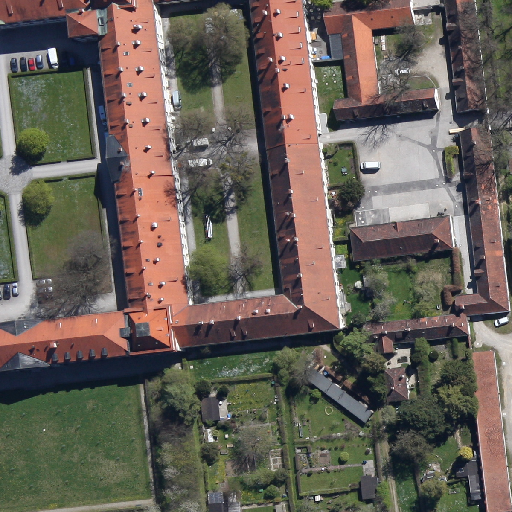
Referring expression: vehicle in the parking area